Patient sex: F
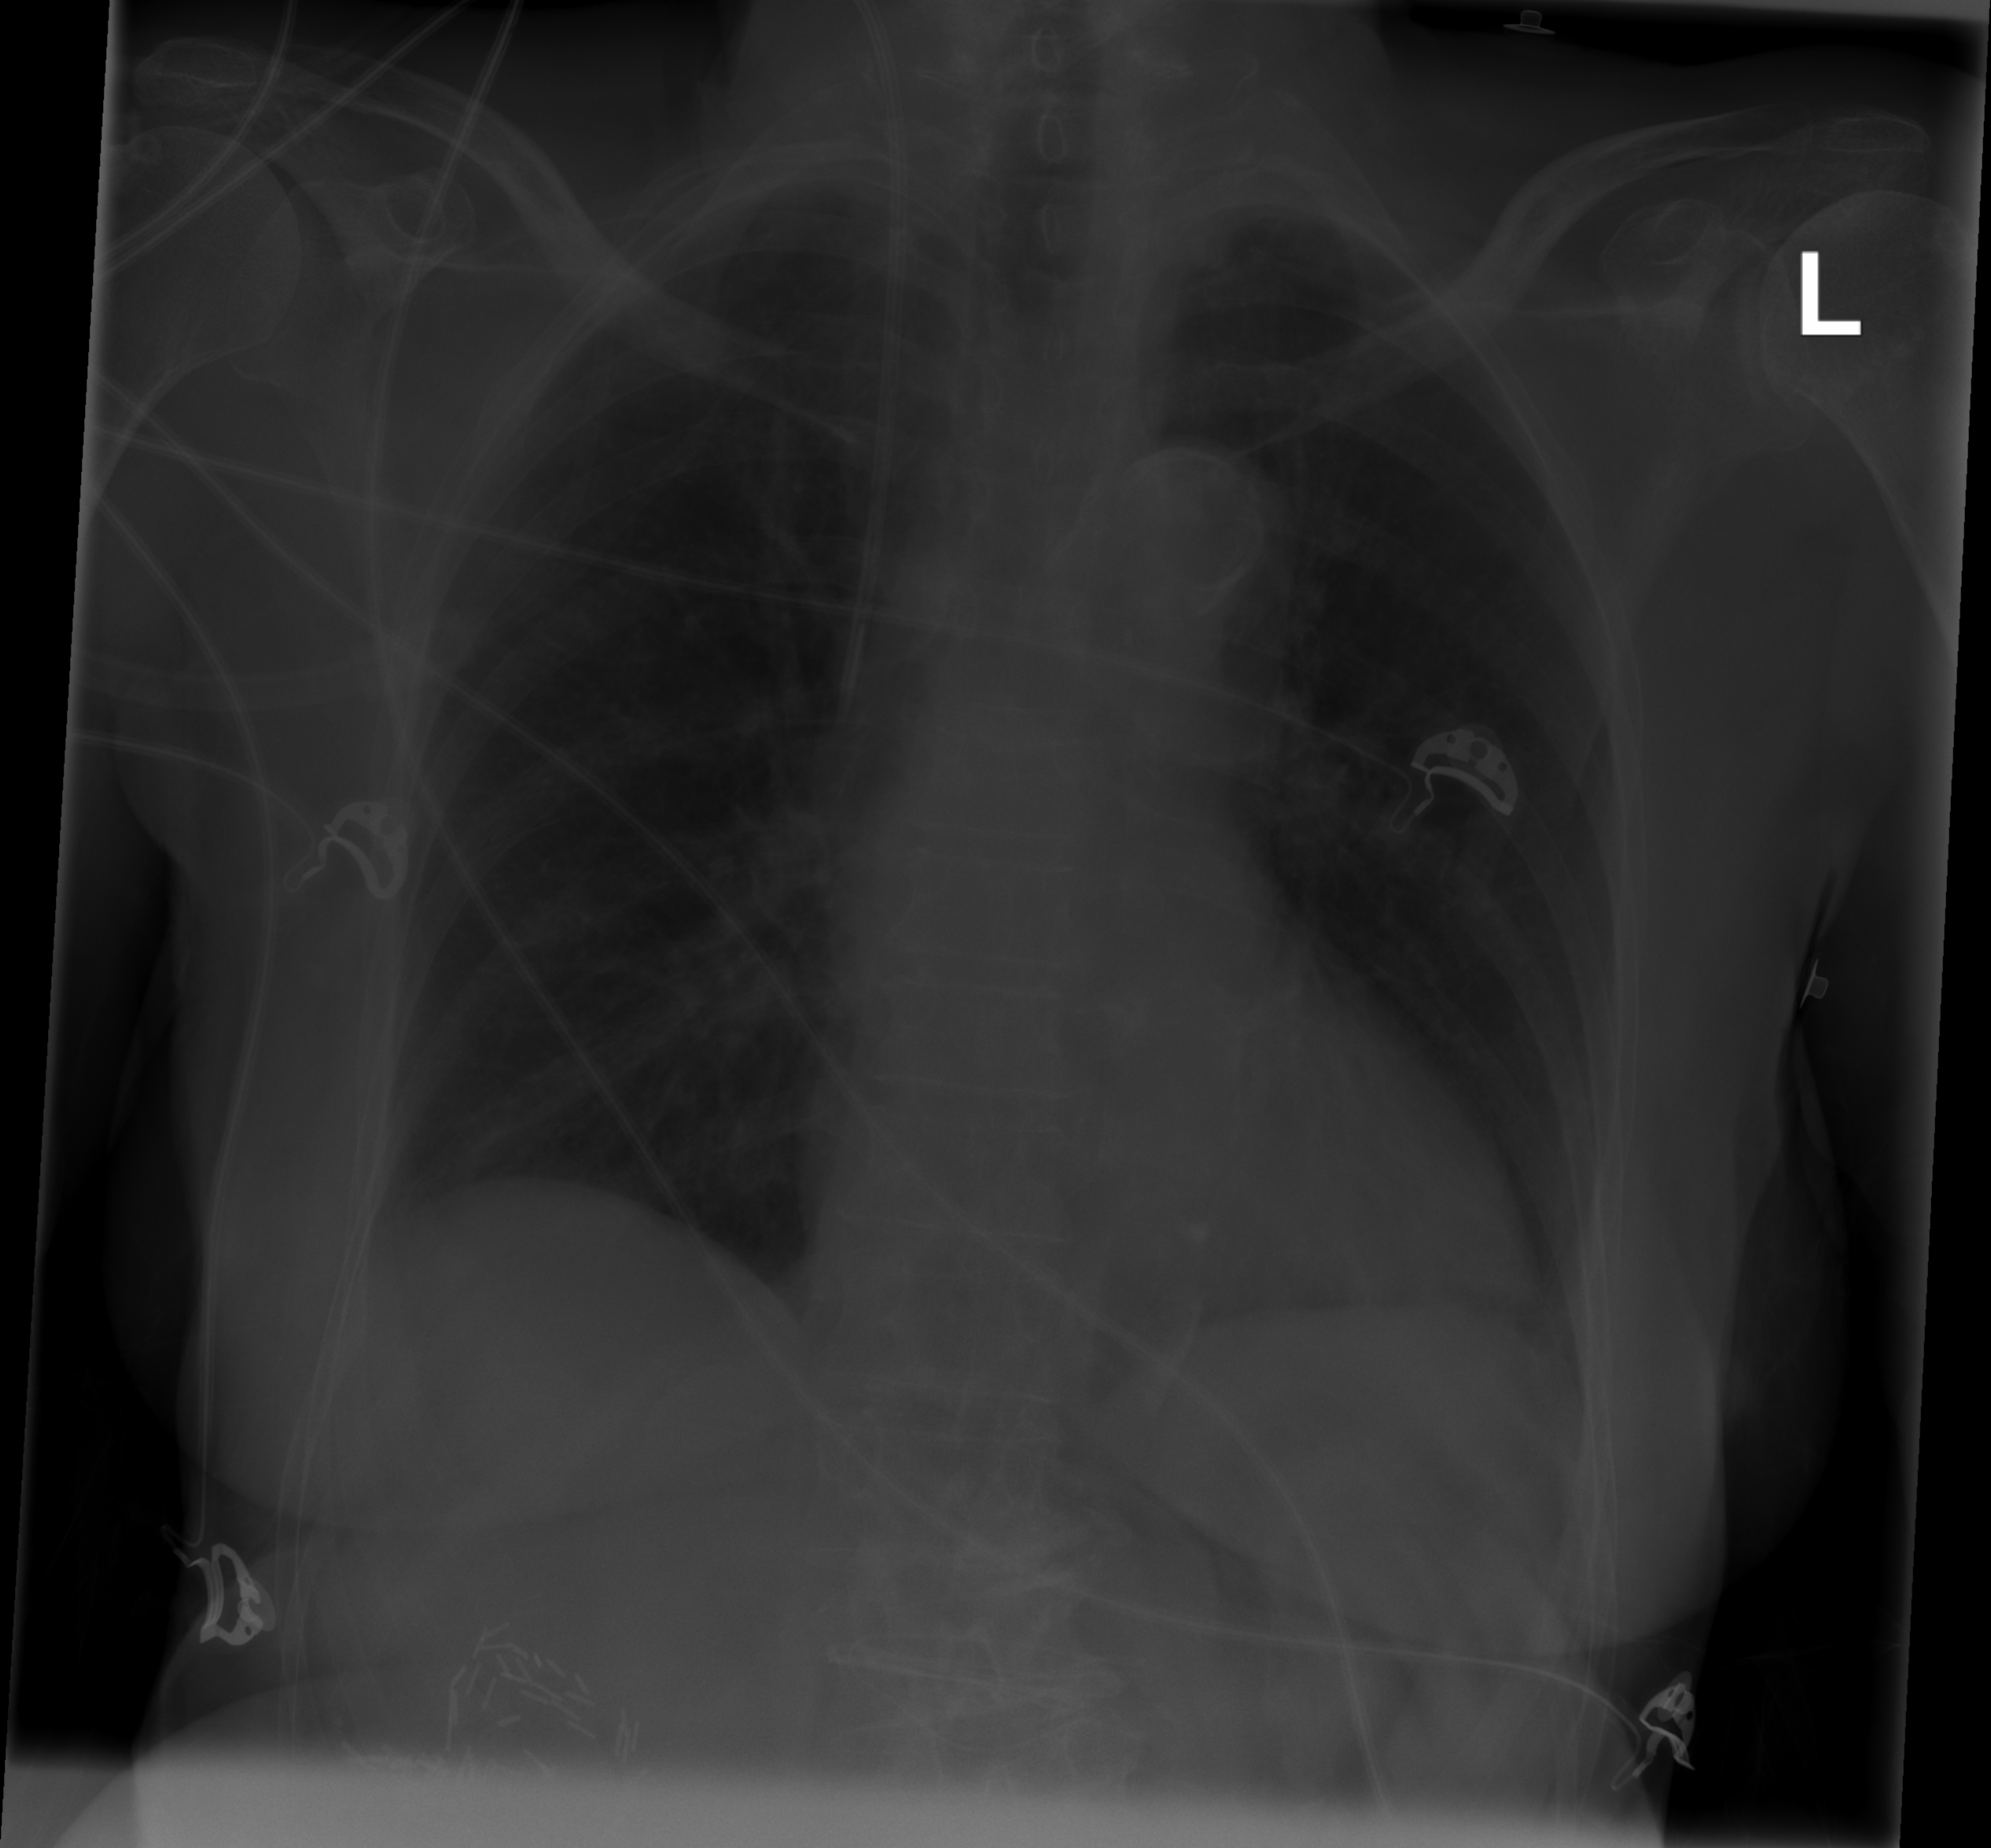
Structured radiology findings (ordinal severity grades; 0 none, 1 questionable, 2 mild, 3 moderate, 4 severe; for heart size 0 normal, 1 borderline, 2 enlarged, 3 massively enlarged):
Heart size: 0
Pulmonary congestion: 0
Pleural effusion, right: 0
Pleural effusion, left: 1
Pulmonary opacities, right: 0
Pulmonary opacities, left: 0
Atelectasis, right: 0
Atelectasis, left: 0